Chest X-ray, PA view. Patient: 56 years old, sex F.
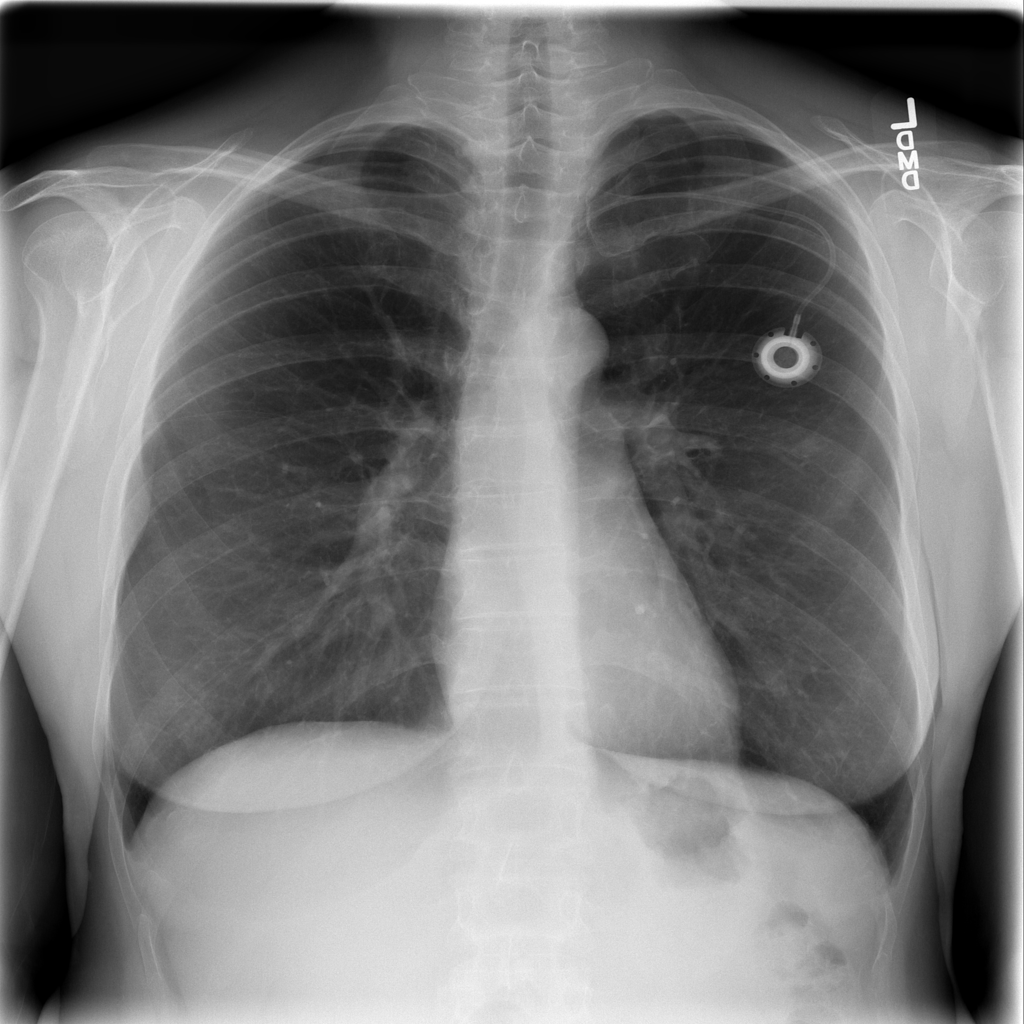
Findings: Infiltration